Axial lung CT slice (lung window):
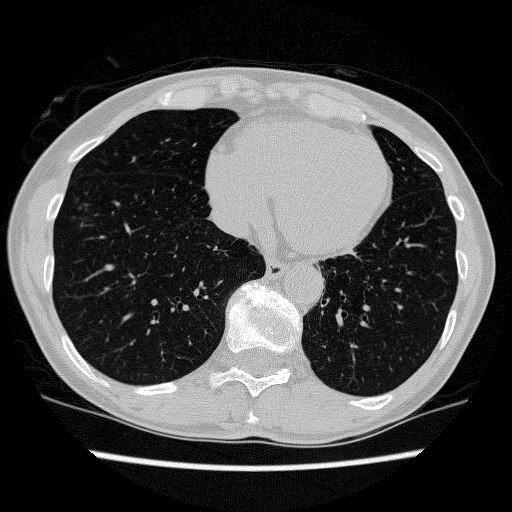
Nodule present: no